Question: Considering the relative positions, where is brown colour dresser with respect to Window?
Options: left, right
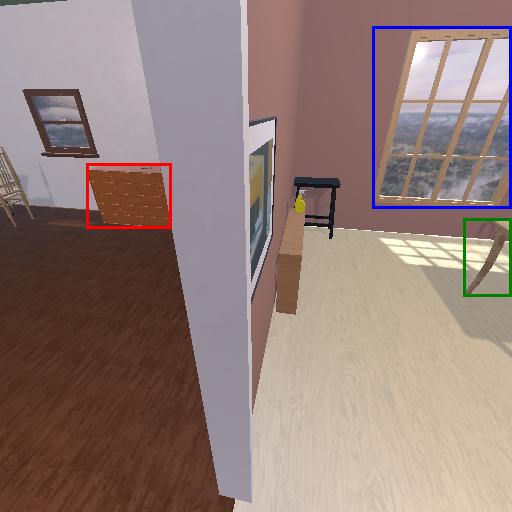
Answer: left